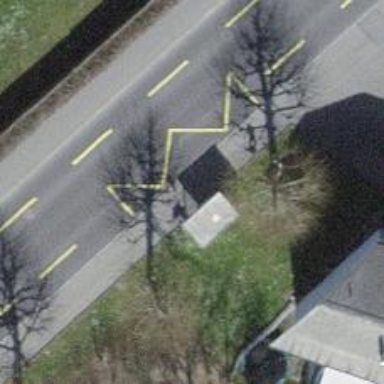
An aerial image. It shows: Asphalt road leading to bus stop. The bus stop includes platform for public transport.